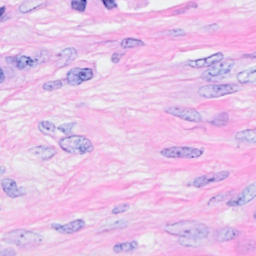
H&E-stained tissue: Breast